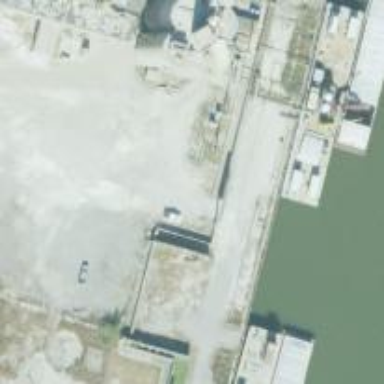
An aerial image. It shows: Lock gate on waterway.